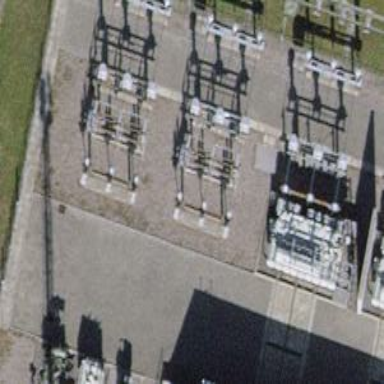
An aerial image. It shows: Insulator used in power equipment.